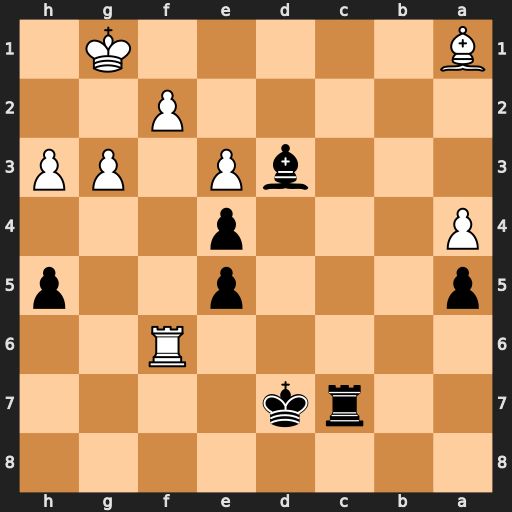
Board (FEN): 8/2rk4/5R2/p3p2p/P3p3/3bP1PP/5P2/B5K1
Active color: b
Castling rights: -
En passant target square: -
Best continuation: Rc1+ Kh2 Rxa1